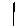
Label: line